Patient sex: M
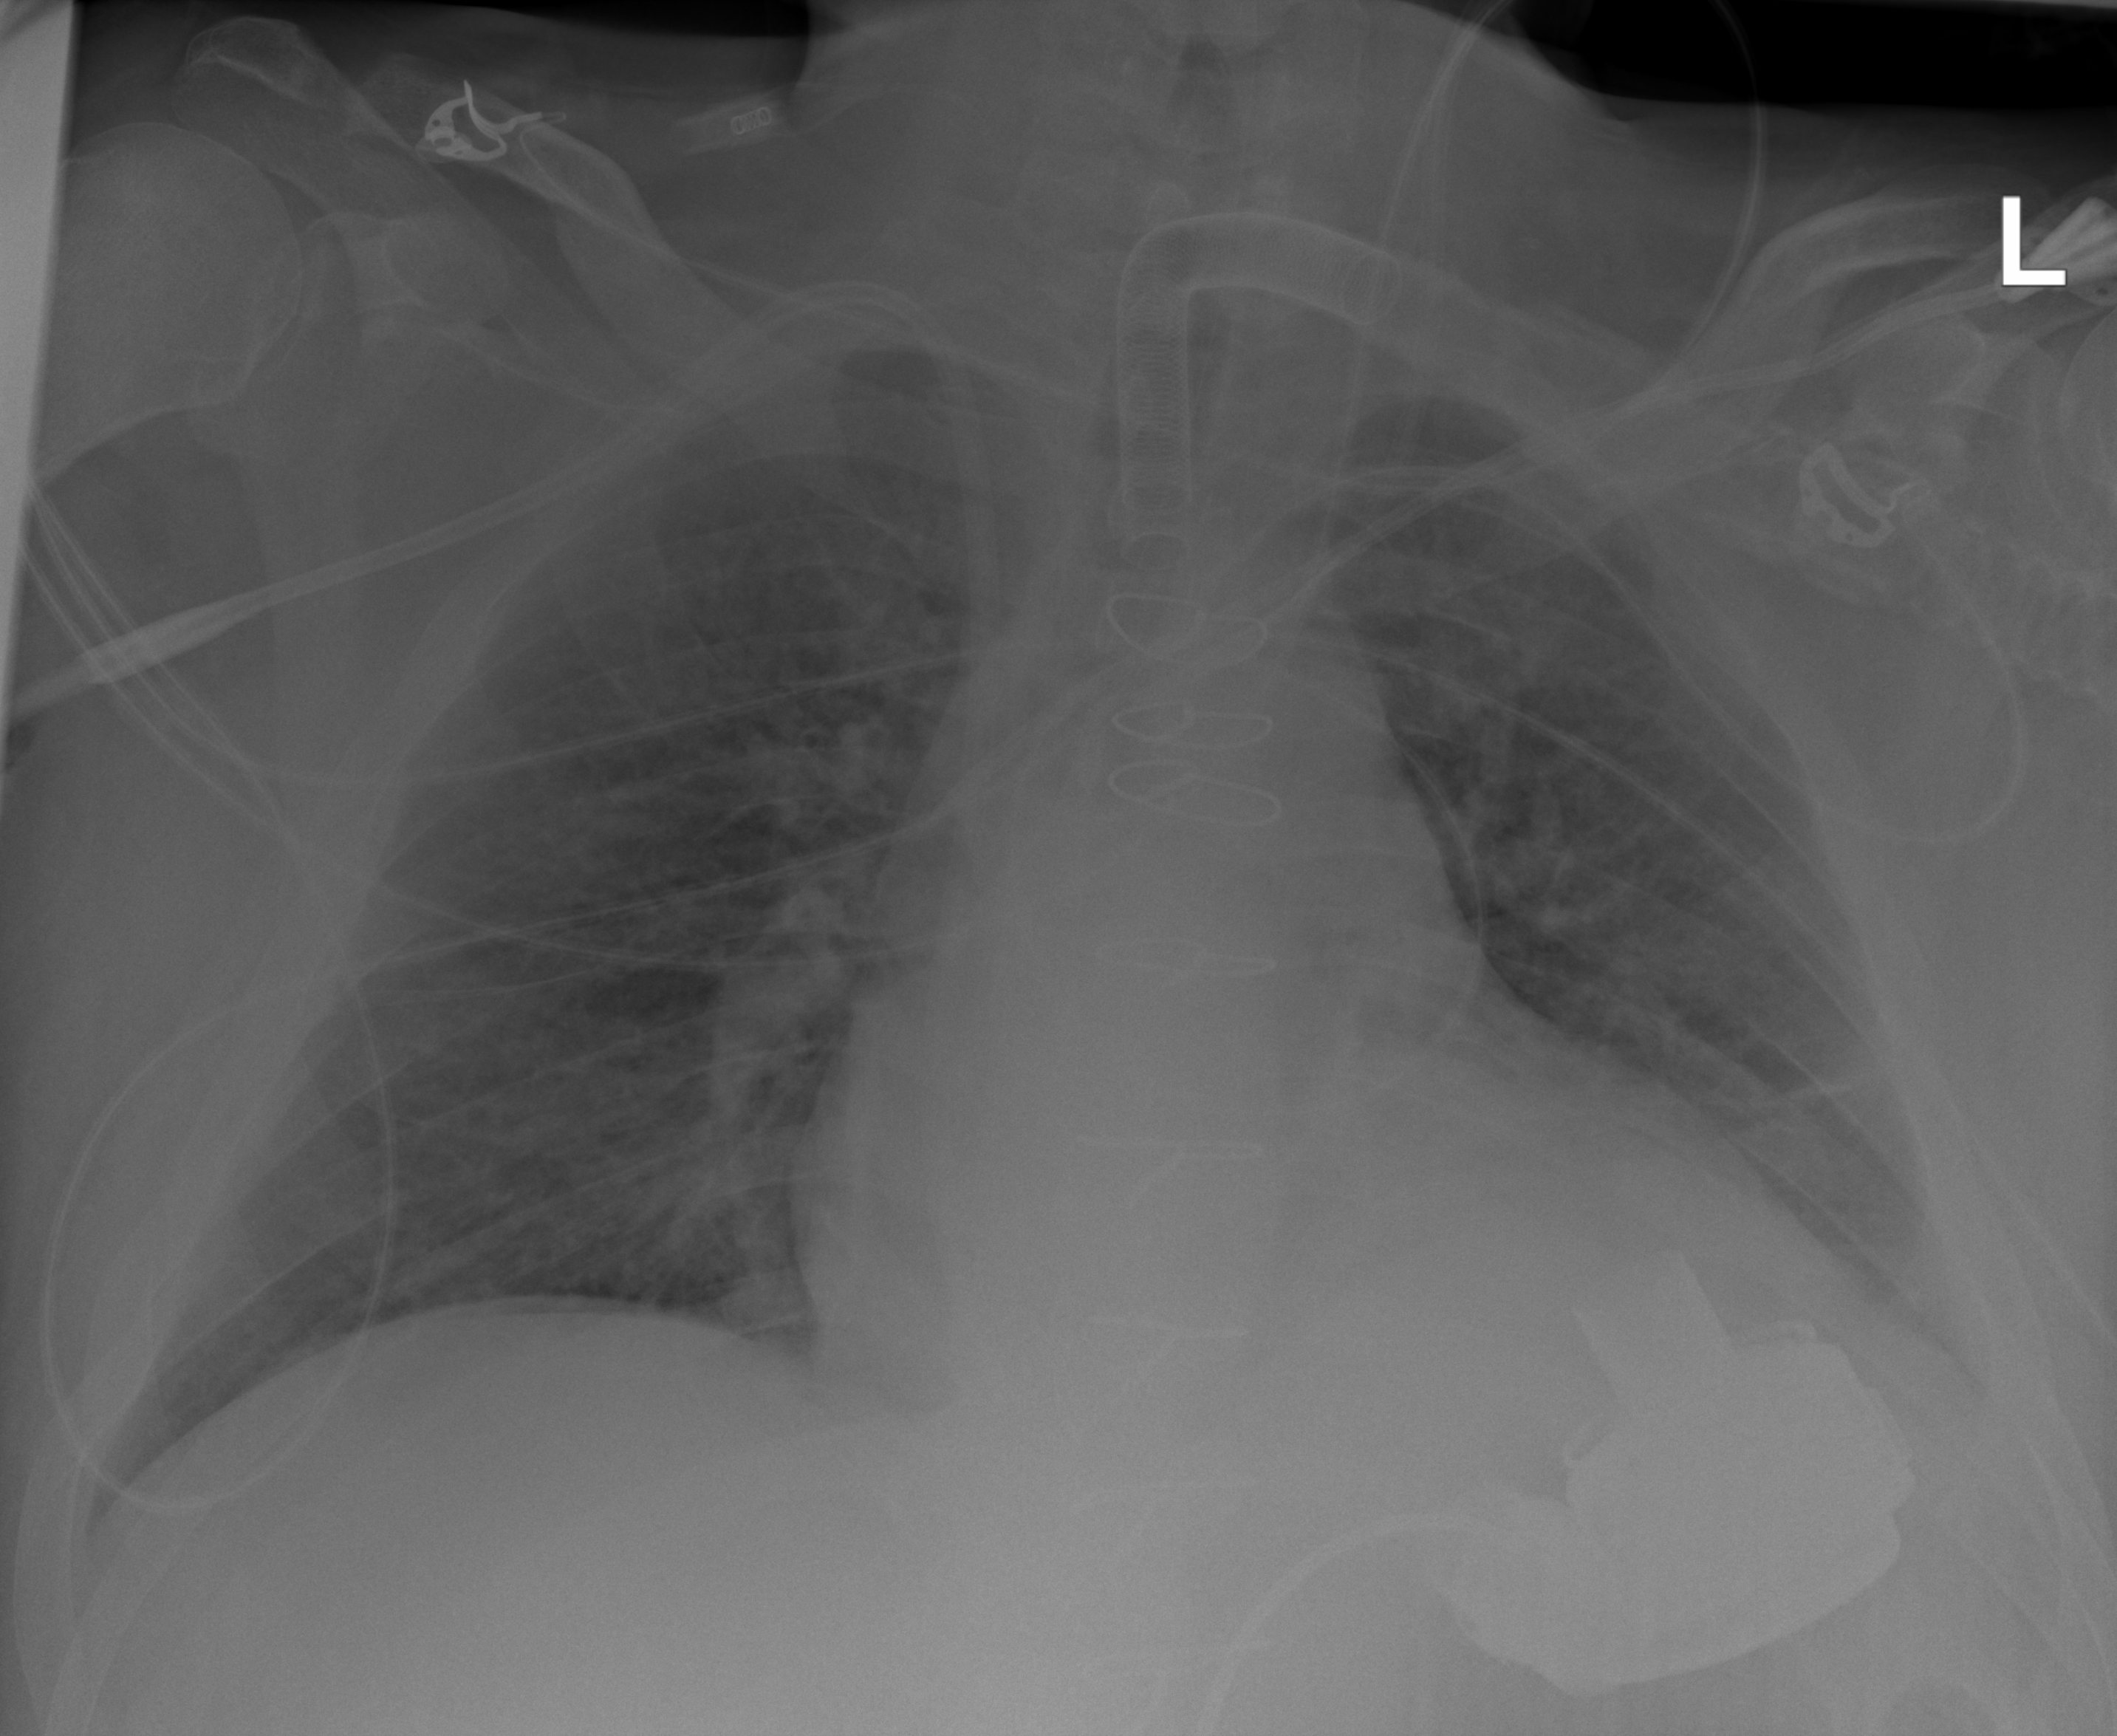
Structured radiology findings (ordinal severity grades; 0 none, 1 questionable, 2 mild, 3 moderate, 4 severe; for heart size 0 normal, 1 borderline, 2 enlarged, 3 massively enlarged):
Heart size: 2
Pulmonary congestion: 2
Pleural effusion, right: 0
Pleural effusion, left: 1
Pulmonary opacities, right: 0
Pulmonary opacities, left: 0
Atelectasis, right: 0
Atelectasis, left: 2